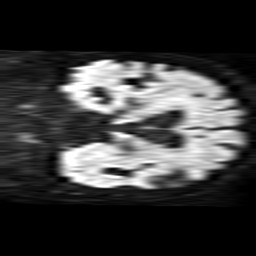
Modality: TRACE
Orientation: coronal
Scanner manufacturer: philips
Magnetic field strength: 1.5 T
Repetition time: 3.702 s
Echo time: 0.09719 s